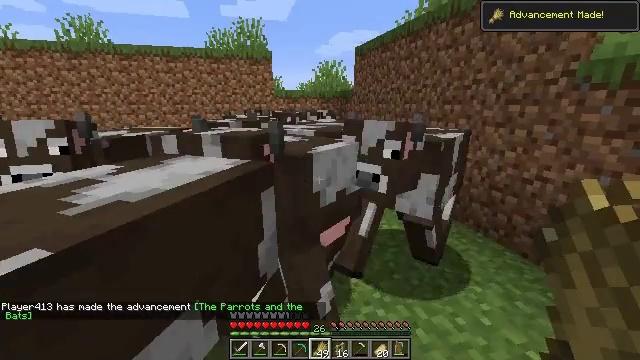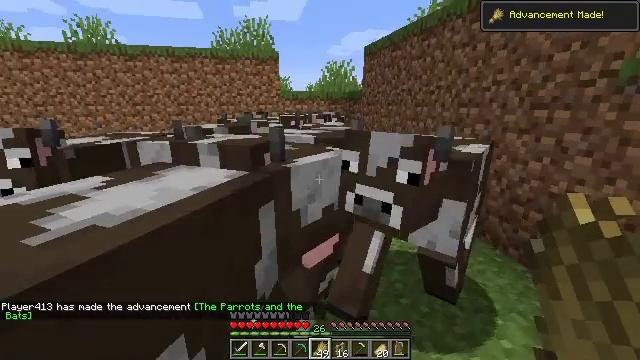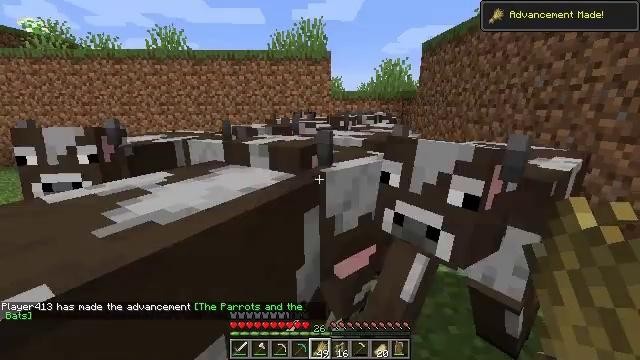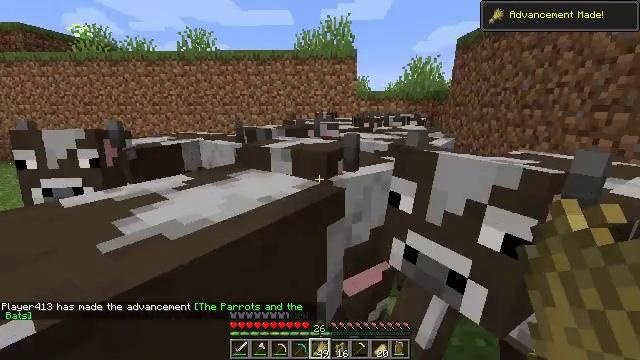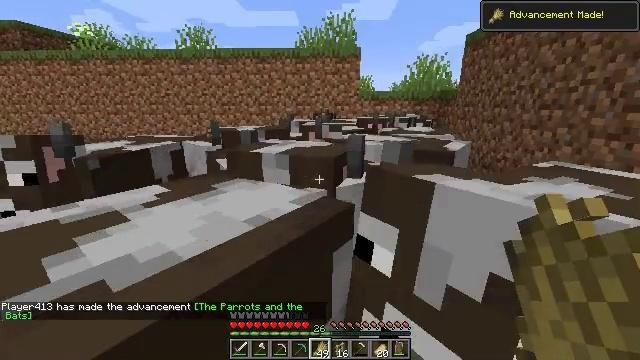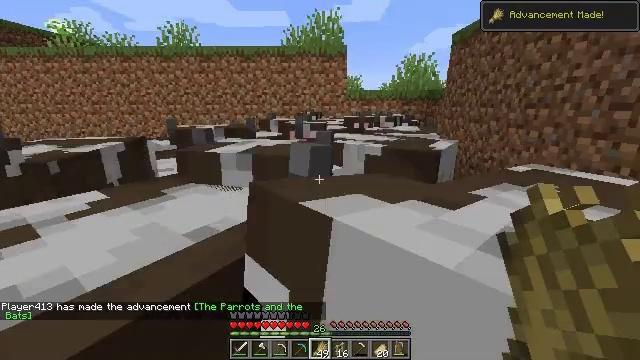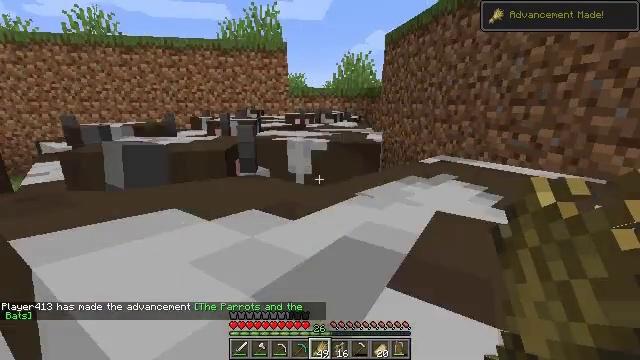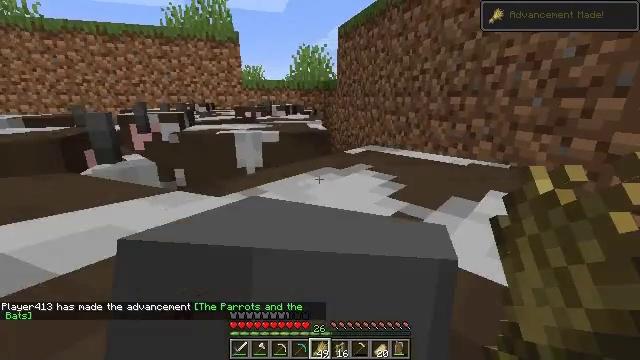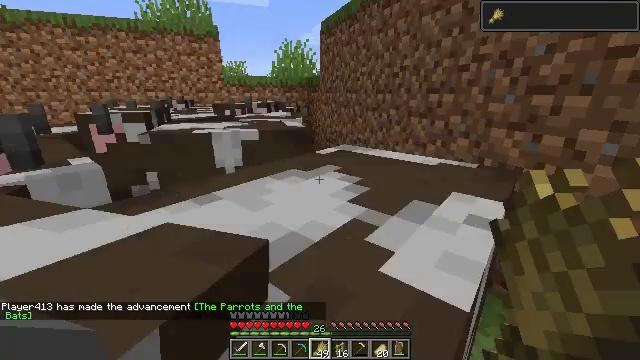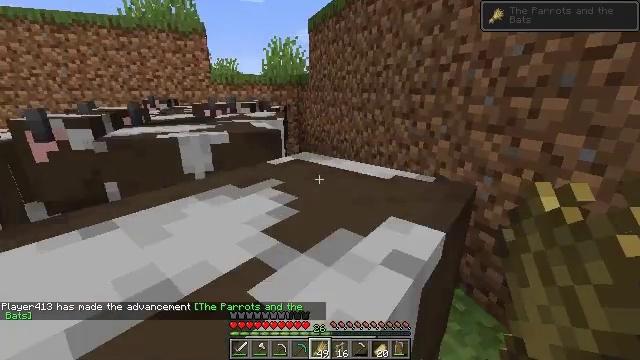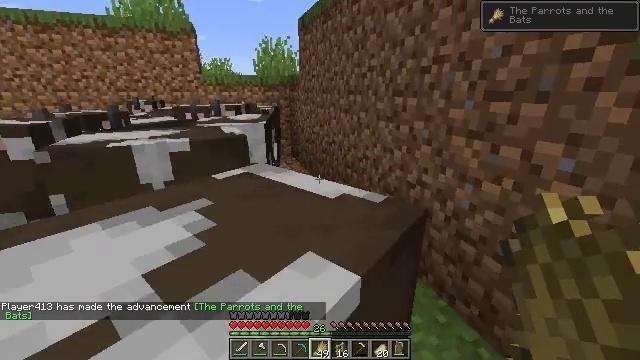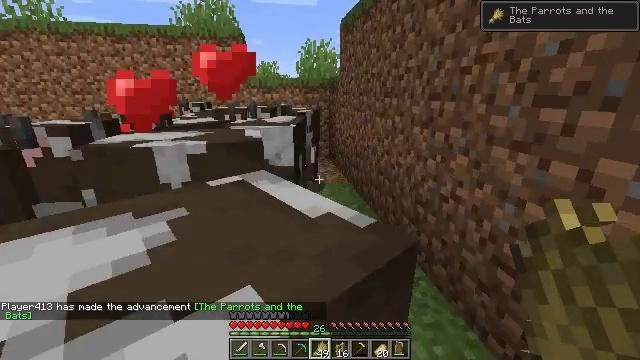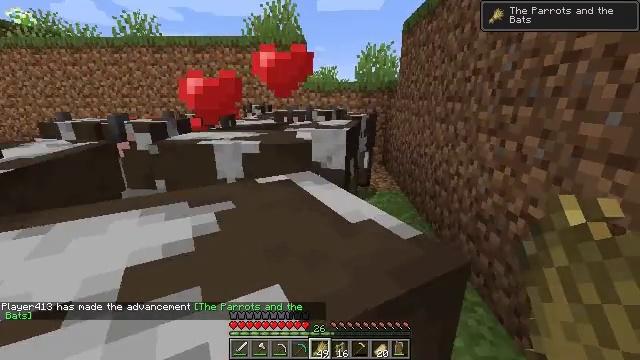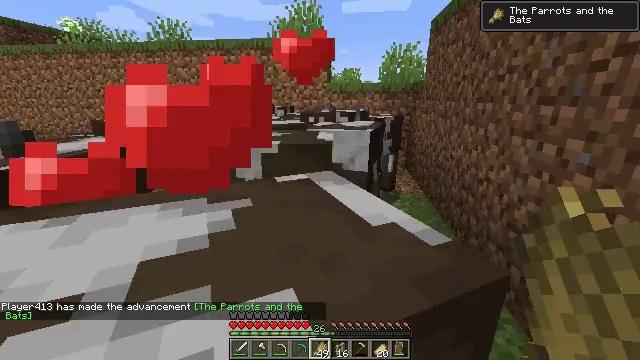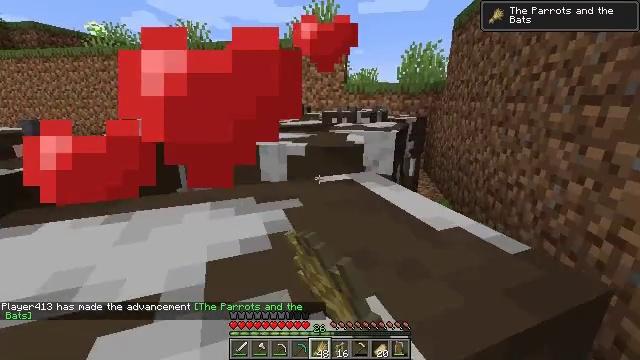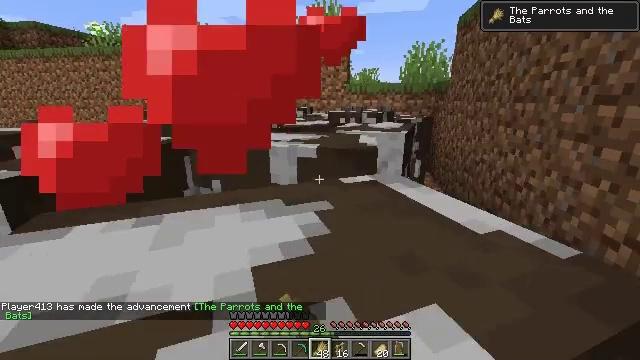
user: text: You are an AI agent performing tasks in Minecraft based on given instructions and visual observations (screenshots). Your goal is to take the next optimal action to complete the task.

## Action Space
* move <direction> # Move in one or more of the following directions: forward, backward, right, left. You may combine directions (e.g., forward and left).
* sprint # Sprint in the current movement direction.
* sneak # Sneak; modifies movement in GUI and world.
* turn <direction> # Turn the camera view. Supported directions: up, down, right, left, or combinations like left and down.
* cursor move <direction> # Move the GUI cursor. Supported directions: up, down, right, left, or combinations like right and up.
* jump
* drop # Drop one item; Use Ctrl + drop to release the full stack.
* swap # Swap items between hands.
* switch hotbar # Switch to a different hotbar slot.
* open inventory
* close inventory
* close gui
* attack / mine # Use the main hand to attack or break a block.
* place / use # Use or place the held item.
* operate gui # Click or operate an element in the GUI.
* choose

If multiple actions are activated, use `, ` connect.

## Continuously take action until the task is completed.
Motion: motion action
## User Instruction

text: Break the birch fence.
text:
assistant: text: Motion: move forward, turn left, use / place
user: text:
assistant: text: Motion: move forward, turn left, use / place
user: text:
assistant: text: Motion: move forward, turn left, use / place
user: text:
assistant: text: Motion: move forward, use / place
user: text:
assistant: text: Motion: move forward and move right, turn right, use / place
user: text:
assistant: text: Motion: move forward and move right, turn right, use / place
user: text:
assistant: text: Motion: move forward and move right, turn right and down, use / place
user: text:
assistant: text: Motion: move forward and move right, turn right, use / place
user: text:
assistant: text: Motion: move forward and move right, use / place
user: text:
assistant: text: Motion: move forward and move right, use / place
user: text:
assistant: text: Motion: move forward and move right, turn left, use / place
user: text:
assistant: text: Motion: move forward and move left, turn left, use / place
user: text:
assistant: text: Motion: move forward and move left, turn left, use / place
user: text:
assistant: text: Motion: move forward and move left, turn left, use / place
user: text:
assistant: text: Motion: move forward and move left, use / place
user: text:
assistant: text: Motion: move forward and move left, use / place
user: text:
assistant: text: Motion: move forward and move left, use / place
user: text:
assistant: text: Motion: move forward and move left, use / place
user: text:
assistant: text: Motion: move forward and move left, use / place
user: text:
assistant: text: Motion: move forward, use / place
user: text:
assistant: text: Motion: move forward, turn left, use / place
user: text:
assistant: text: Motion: move forward, turn left and up, use / place
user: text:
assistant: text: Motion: move forward, use / place
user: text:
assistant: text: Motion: move forward and move right, use / place
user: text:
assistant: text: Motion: move forward and move right, use / place
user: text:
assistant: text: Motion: move forward and move right, turn right, use / place
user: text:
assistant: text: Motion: move forward and move right, turn right, use / place
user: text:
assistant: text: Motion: move forward and move right, turn right and down, use / place
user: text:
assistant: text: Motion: move forward and move right, turn right, use / place
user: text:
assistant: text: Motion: move forward and move right, turn right, use / place